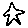
Label: star